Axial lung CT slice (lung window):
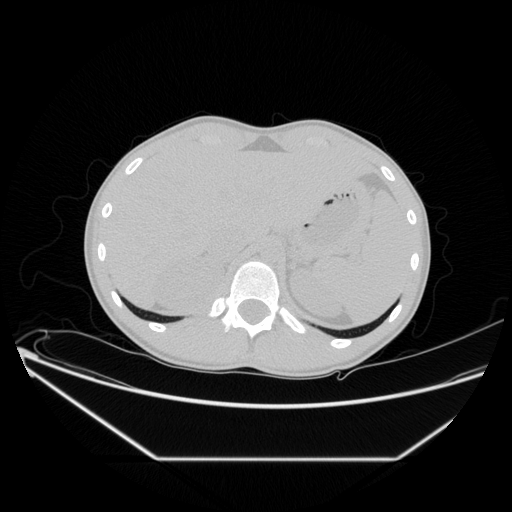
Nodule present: no